Interaction volume radius: 5 \u00c5
Interaction volume height: 10 \u00c5
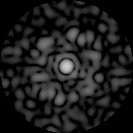
Disorder parameter: 0.8052